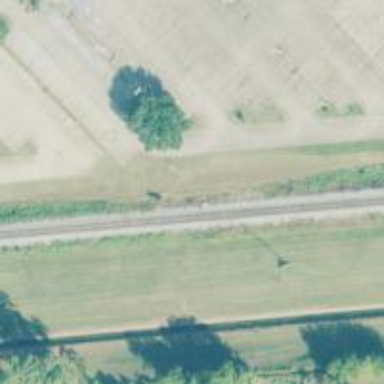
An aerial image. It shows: Railway track.